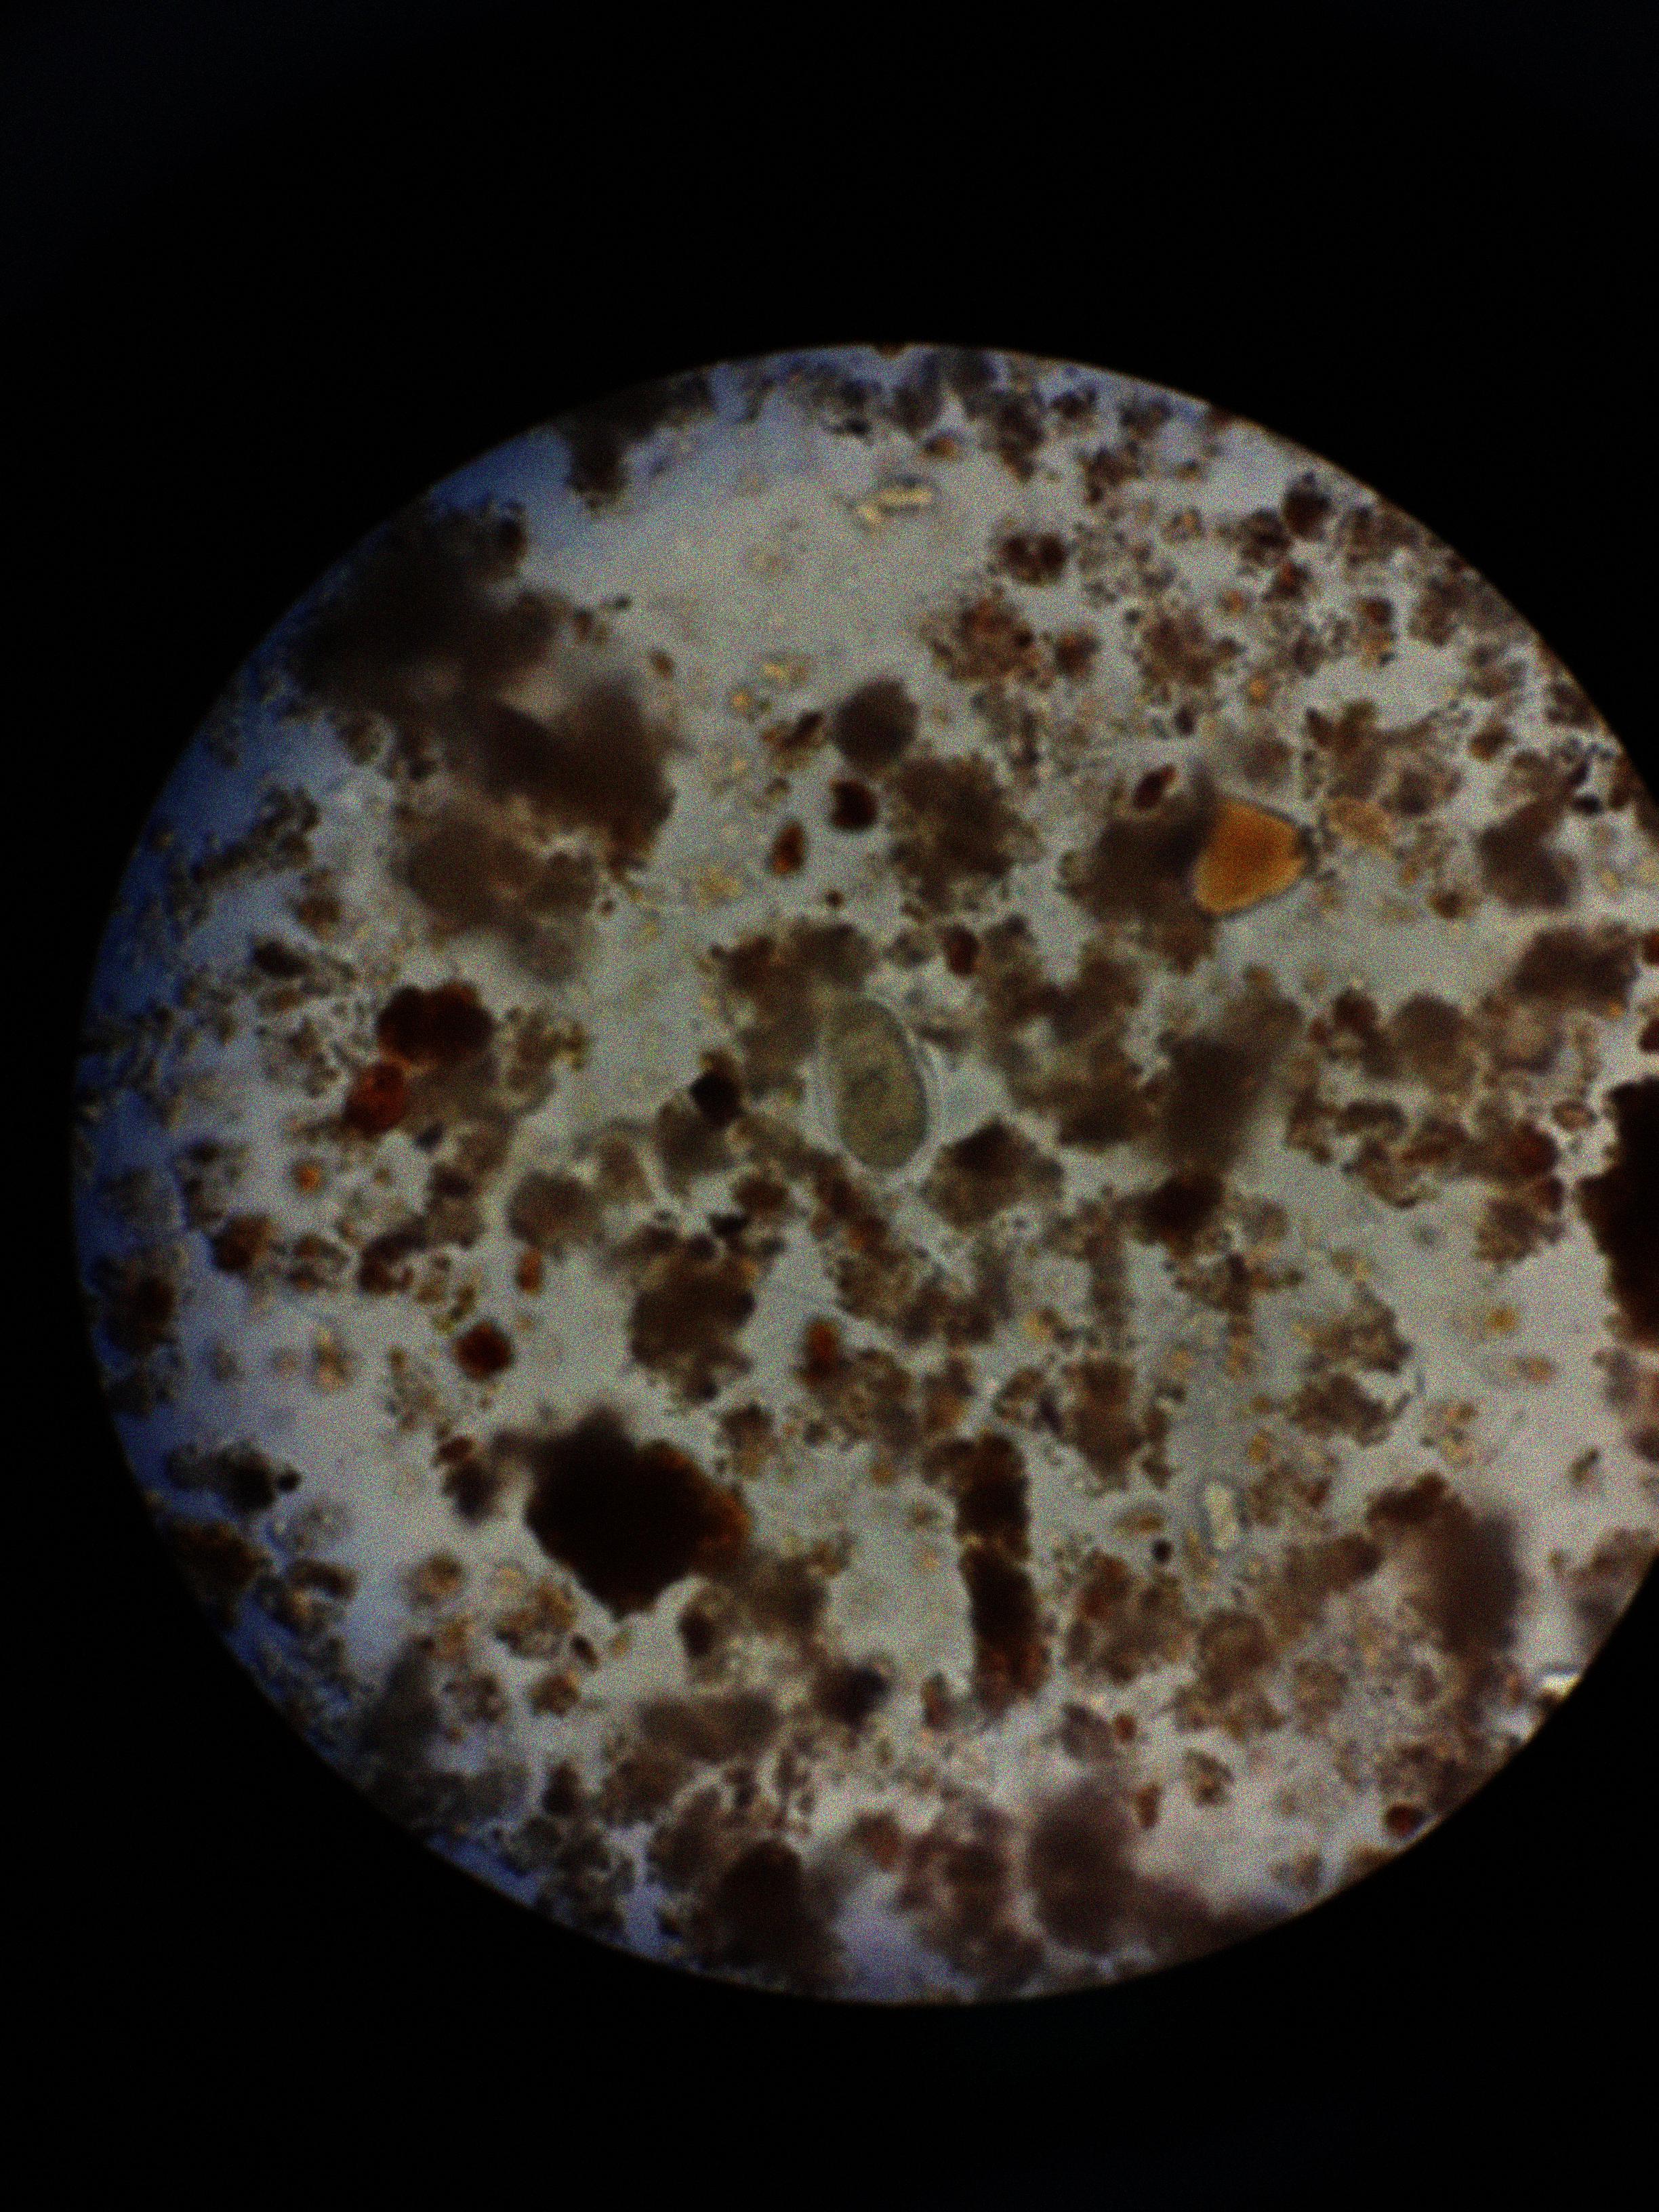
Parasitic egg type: Hookworm egg